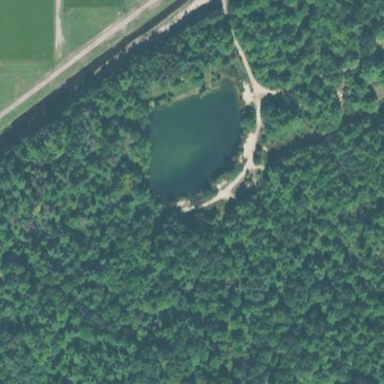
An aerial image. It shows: Serene pond surrounded by nature.